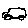
Label: car